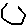
Label: hexagon